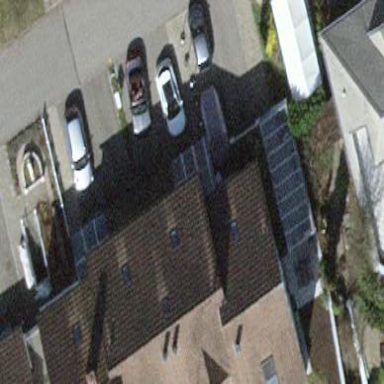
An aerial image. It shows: Terrace building.